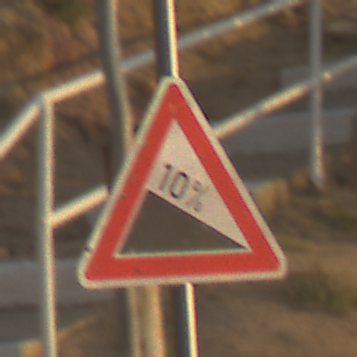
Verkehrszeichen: Gefaelle10
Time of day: SunriseSunset
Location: Outdoor (Nature)
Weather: PartlyCloudy
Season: NotSpecified
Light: Natural